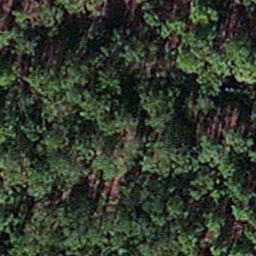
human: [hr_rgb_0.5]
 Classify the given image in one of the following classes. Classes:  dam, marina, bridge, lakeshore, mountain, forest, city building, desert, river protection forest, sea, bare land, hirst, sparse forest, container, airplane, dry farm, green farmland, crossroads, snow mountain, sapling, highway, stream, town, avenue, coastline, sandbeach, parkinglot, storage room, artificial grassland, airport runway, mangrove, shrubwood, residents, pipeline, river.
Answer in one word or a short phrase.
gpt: sapling